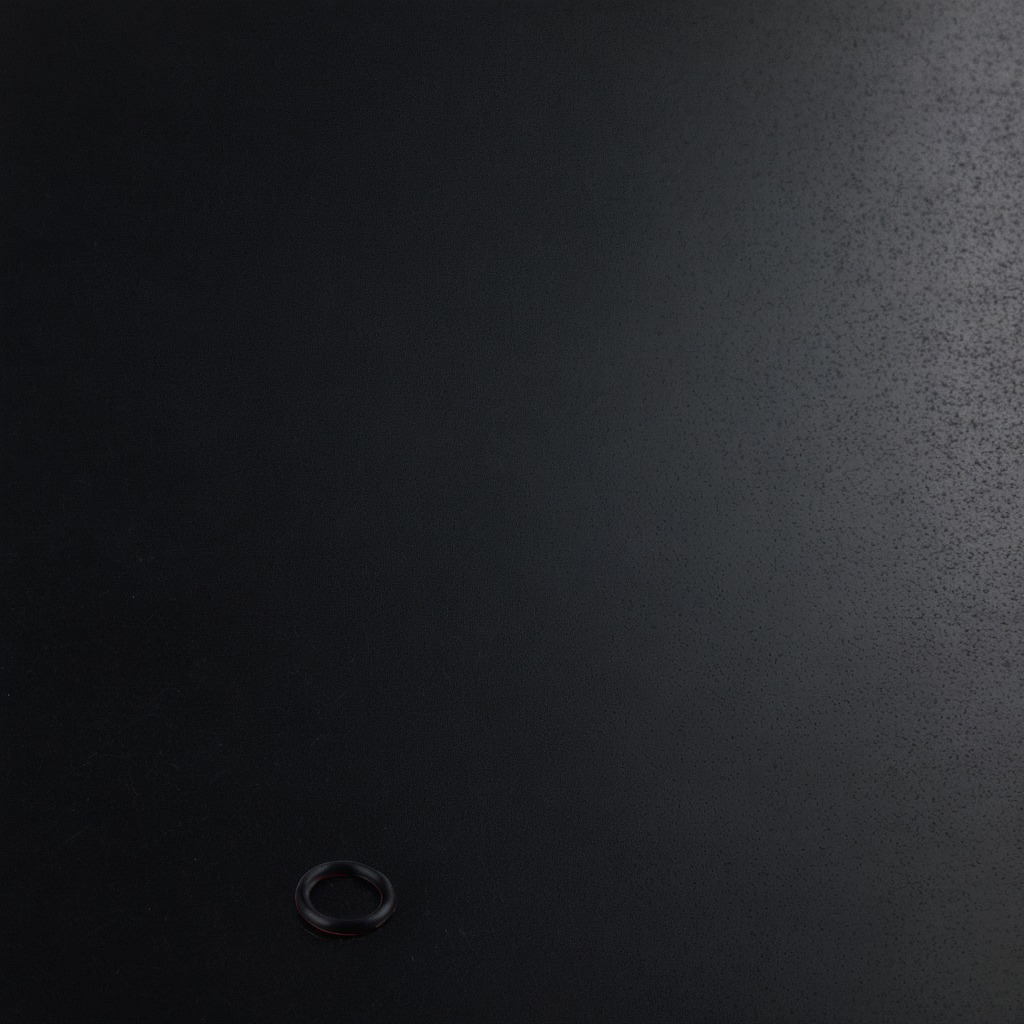
A rubber O-ring lies on the clean granite tabletop.